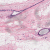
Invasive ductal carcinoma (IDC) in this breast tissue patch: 0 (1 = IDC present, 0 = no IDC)